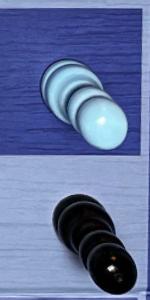
Label: Empty